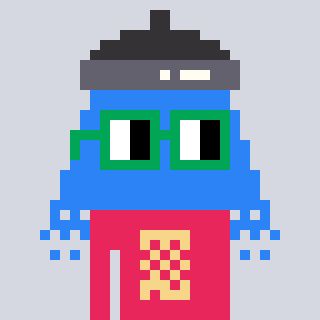
a pixel art character with square green glasses, a shower-shaped head and a redpinkish-colored body on a cool background